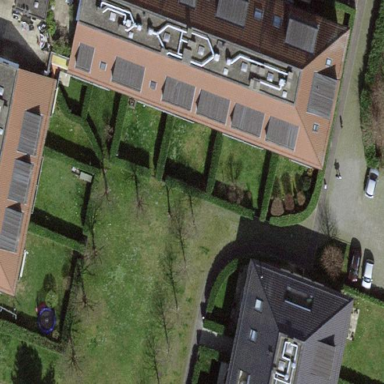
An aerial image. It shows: Garden that is leisure land.